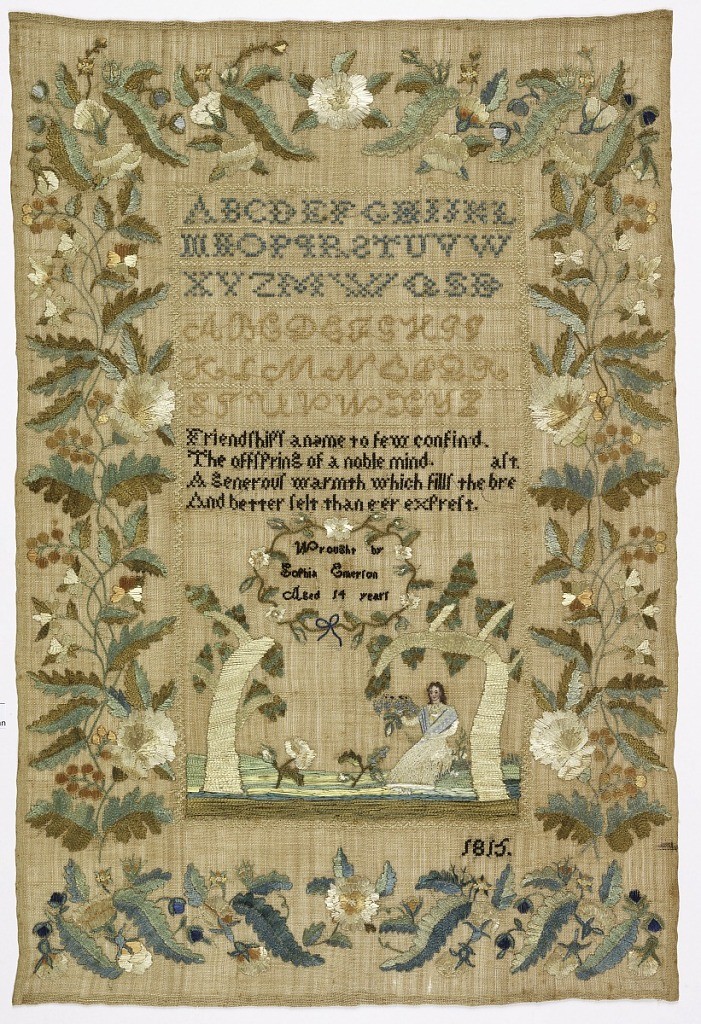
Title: Sampler
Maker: Sophia Emerson, American
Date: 1815
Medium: silk embroidery and paint on linen foundation Technique: embroidered in cross, satin, running, chain, knot, and stem stitches on plain weave foundation
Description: A wide border of naturalistic flowers enclosing two sets of alphabets, a verse, a cartouche with an inscription, and a scene of a woman seated under trees.
The verse reads:
Friendship's a name to few confined
the offering of a noble mind
a generous warmth which fills the breast
and better felt than e'er expres